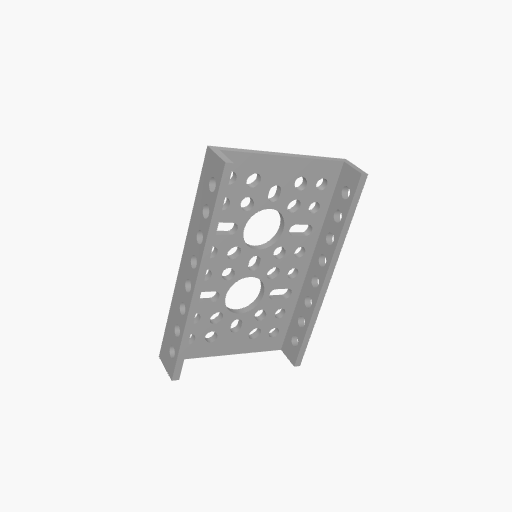
Part: LowSideUChannel2H